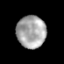
Tissue: prostate
Cell type: T cells
Senescence score: 0.2878
Nuclear area (px): 918
Mean DAPI intensity: 166.667